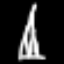
Label: The Eiffel Tower